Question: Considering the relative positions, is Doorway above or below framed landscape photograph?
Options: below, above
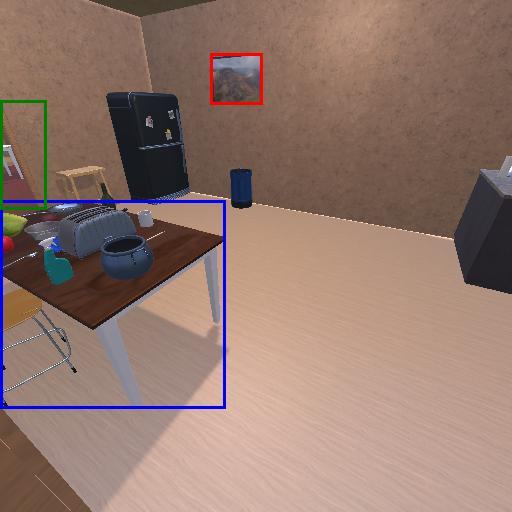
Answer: below